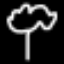
Label: leaf